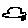
Label: car